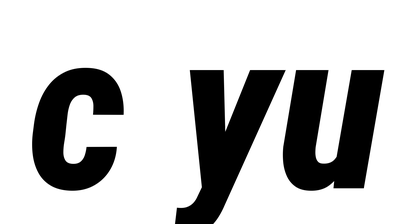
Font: Roboto-Italic_Condensed_ExtraBold_Italic